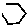
Label: hexagon